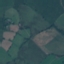
Label: Pasture